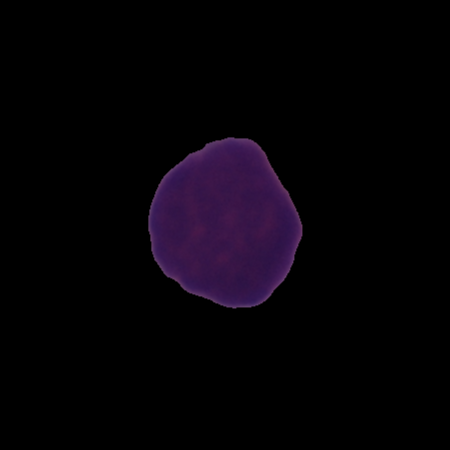
Label: cancer